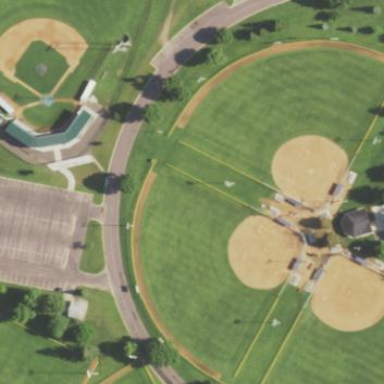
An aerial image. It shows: Baseball pitch for leisure land activities.